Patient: sex F, age 31
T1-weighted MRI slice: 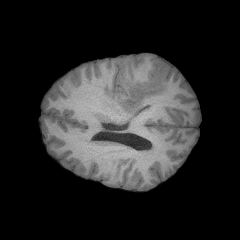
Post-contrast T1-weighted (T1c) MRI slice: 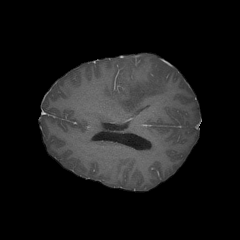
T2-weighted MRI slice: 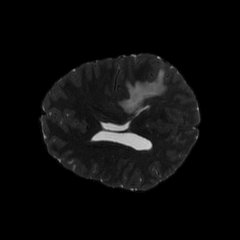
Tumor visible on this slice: yes
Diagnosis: Glioblastoma, IDH-wildtype
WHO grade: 4